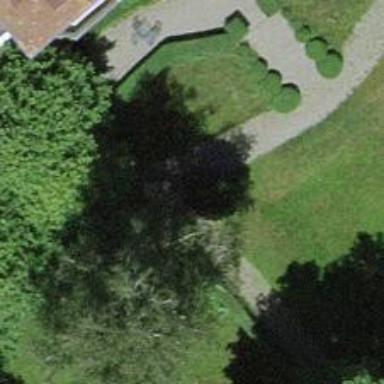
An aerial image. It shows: Shrub in its natural environment.